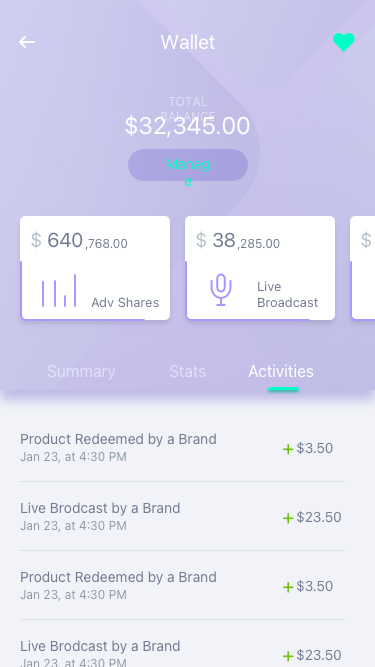
Text in this UI design:
640
,768.00
$
Adv Shares
38
,285.00
$
Live
Broadcast
$
Manage
$32,345.00
Total Balance
Wallet
Activities
Stats
Summary
Product Redeemed by a Brand
Jan 23, at 4:30 PM
$3.50
+
Product Redeemed by a Brand
Jan 23, at 4:30 PM
$3.50
+
Live Brodcast by a Brand
Jan 23, at 4:30 PM
$23.50
+
Live Brodcast by a Brand
Jan 23, at 4:30 PM
$23.50
+